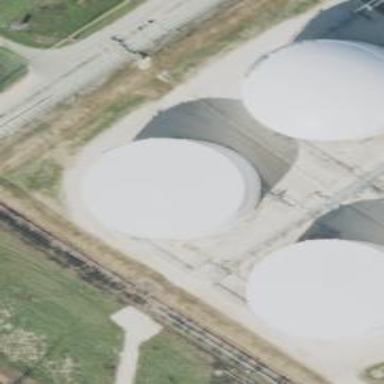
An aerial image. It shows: Storage tank which is man-made.